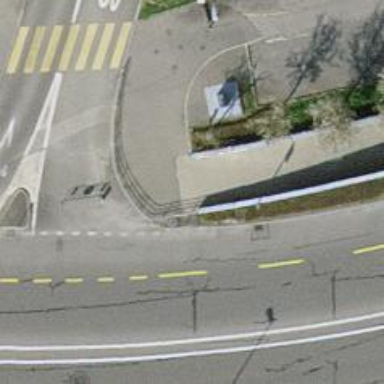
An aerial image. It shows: Concrete cycleway.